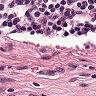
Metastatic tissue present: no